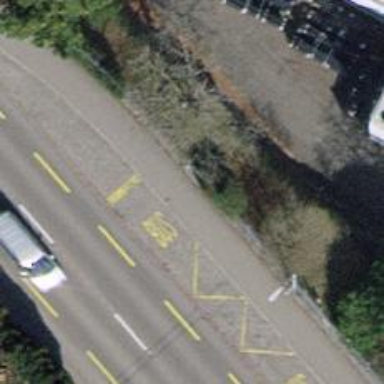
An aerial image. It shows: Bus stop with platform for public transport.